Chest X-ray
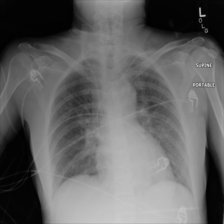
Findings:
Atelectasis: negative
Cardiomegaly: negative
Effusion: negative
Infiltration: negative
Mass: negative
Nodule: negative
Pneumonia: negative
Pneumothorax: negative
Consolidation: negative
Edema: negative
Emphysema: negative
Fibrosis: negative
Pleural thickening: negative
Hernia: negative